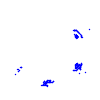
Particle: pion